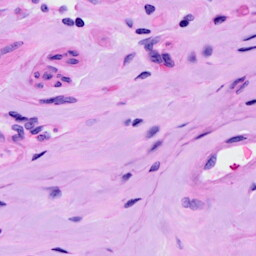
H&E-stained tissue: Ovarian